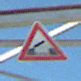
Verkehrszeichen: BeweglicheBruecke
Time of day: MorningAfternoon
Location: Outdoor (Special)
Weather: Clear
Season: NotSpecified
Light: Natural